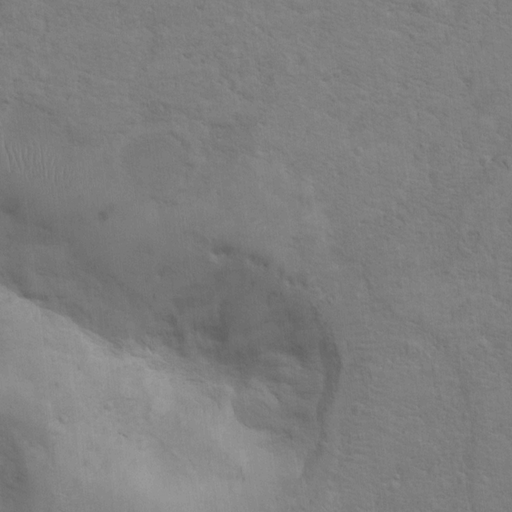
Classes present: Background, Cone